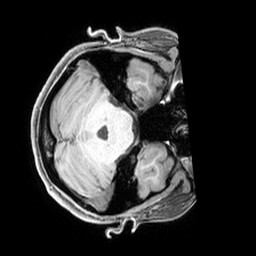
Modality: T1w
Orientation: axial
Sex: female
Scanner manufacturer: siemens
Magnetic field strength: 3 T
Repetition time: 2.3 s
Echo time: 0.00226 s